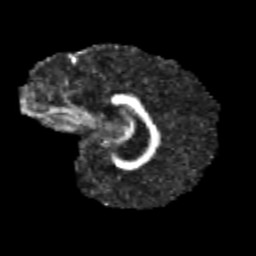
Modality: FA
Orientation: sagittal
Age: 12
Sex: female
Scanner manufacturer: siemens
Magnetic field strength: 3 T
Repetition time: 3.8 s
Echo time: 0.07 s